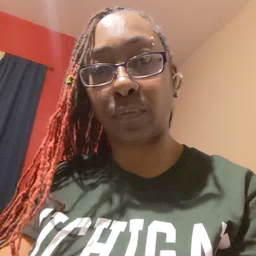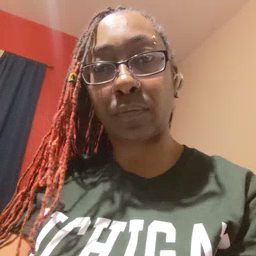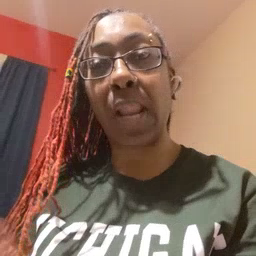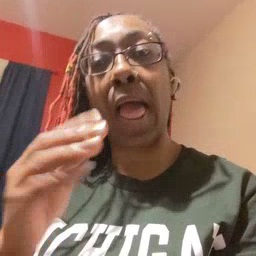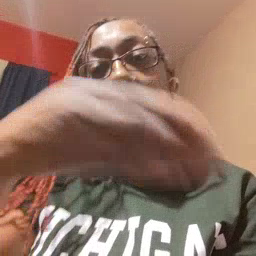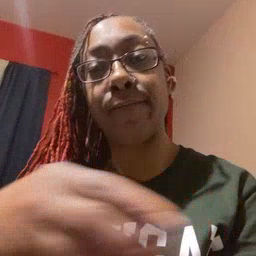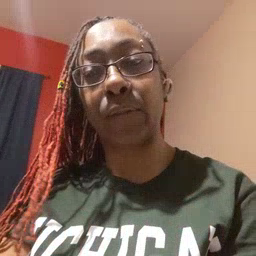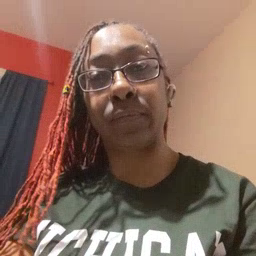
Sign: after